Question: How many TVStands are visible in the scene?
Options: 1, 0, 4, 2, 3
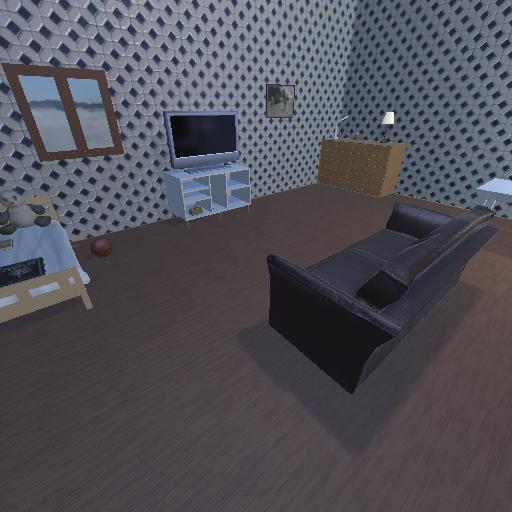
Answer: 1